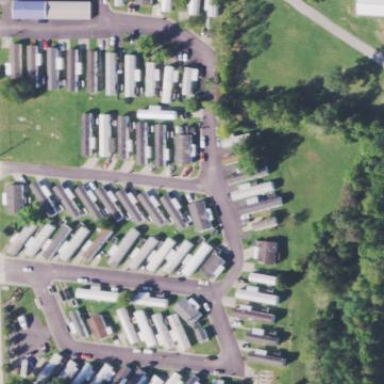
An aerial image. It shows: Residential area with mobile homes.